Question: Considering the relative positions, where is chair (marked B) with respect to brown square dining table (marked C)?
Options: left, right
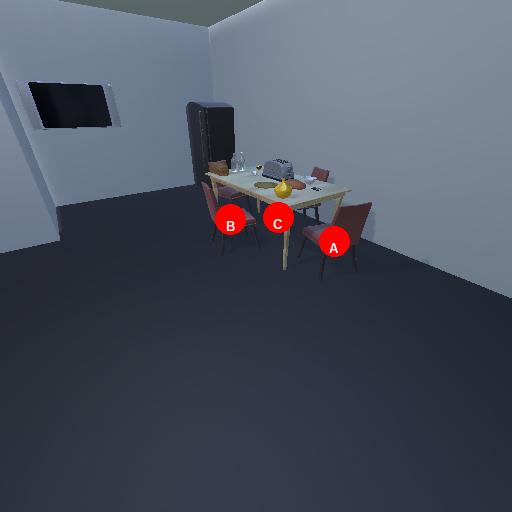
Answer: left